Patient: sex M, age 65
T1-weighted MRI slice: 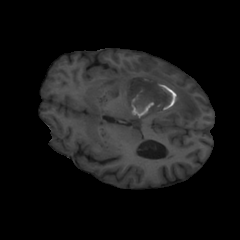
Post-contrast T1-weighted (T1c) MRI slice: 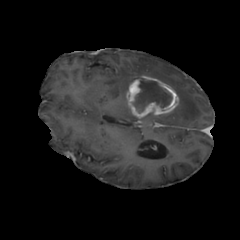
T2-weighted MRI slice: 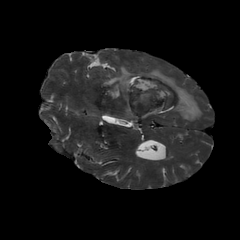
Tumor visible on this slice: yes
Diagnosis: Glioblastoma, IDH-wildtype
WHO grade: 4